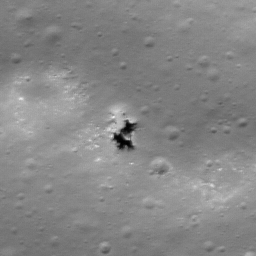
Pit: Catalán B 1
Host crater: Catalán B
Host type: impact_melt
Lunar coordinates: latitude -45.655, longitude 271.426